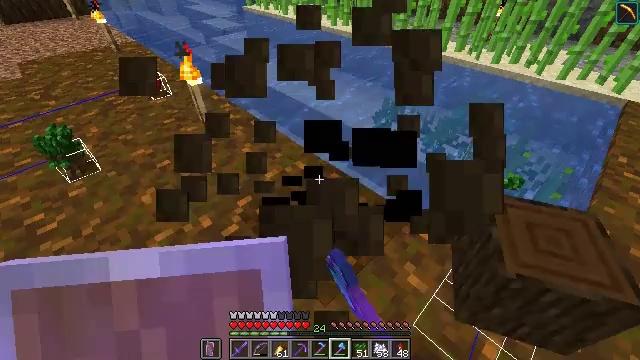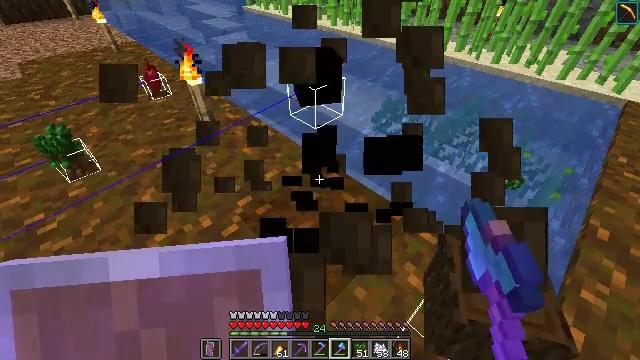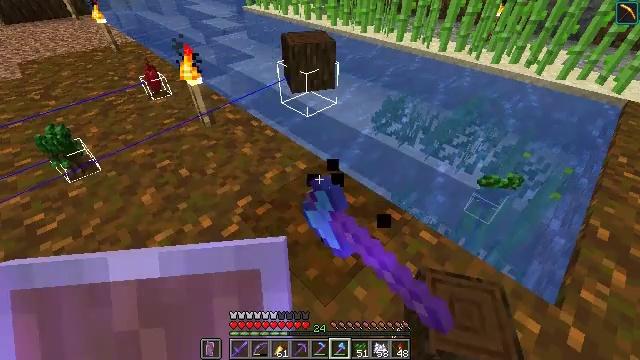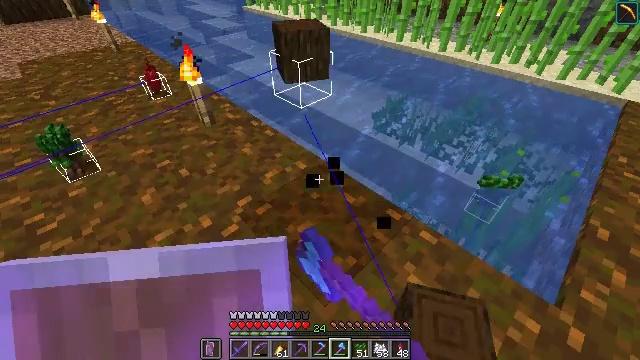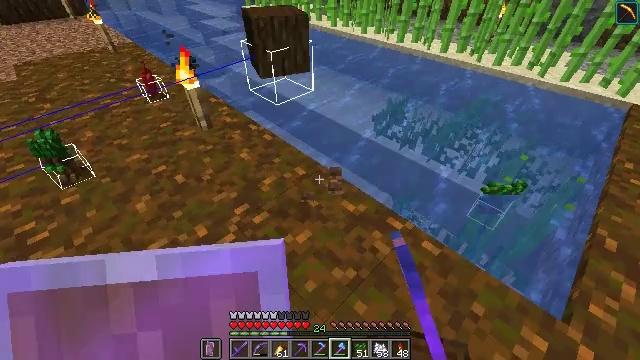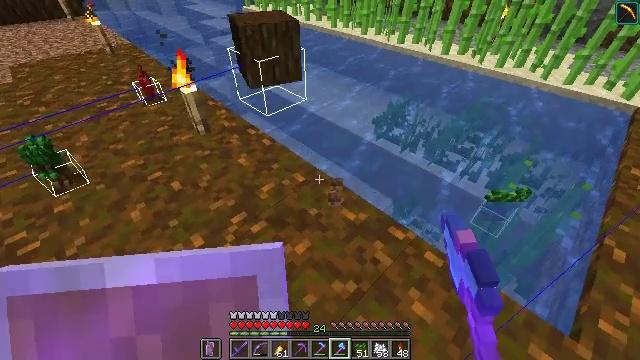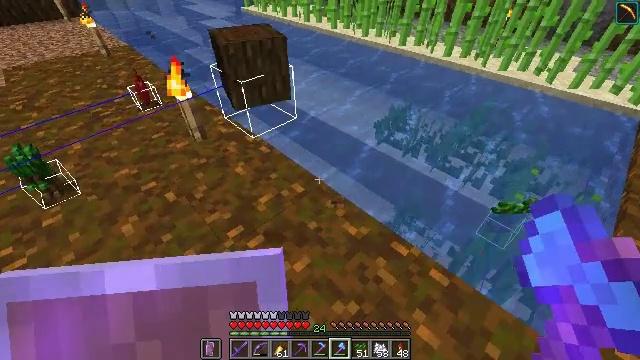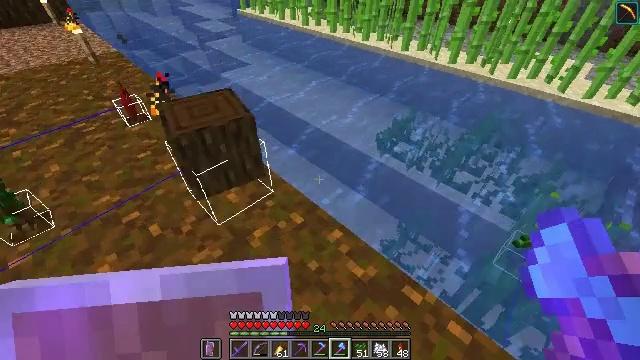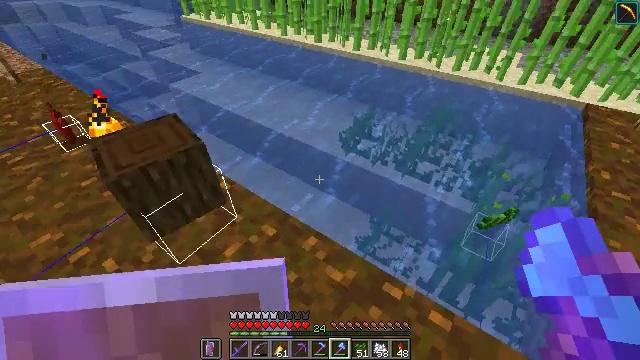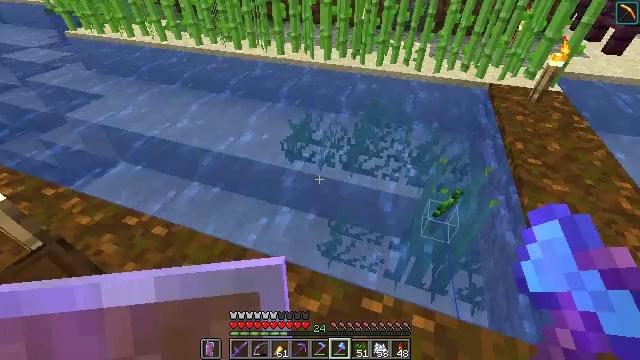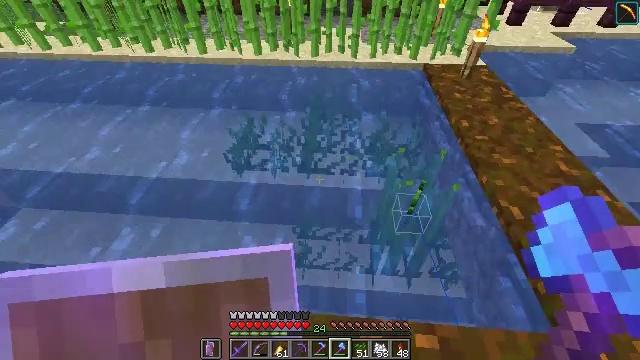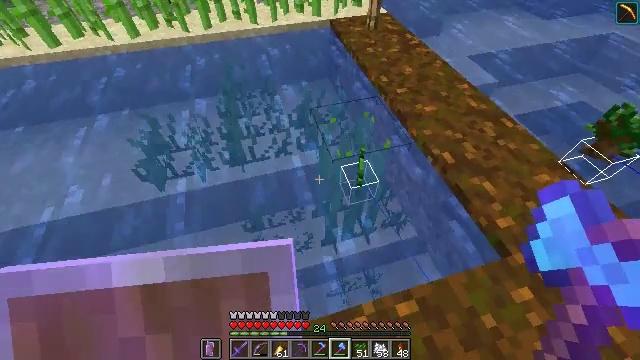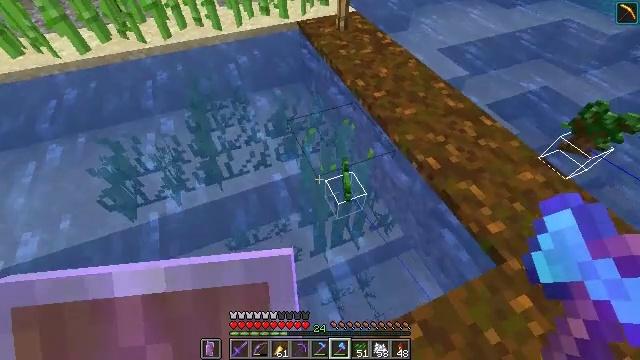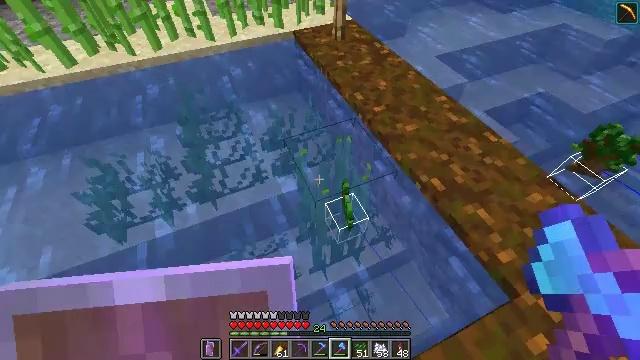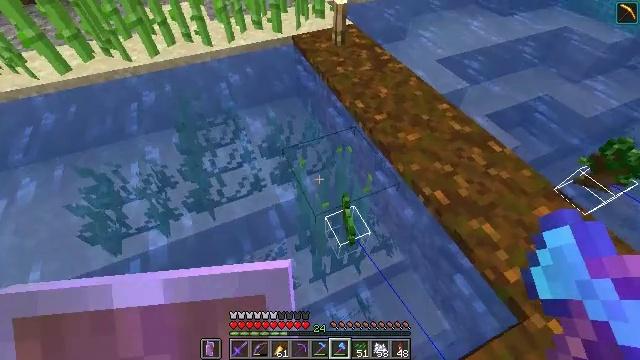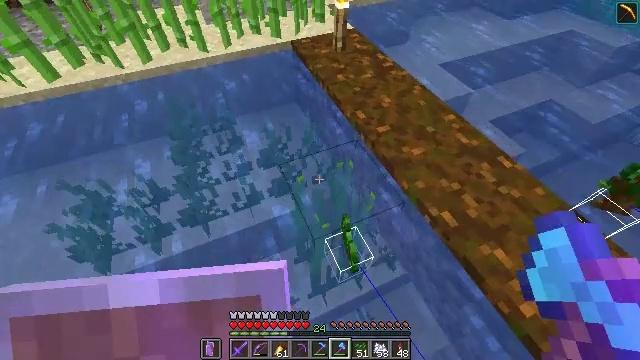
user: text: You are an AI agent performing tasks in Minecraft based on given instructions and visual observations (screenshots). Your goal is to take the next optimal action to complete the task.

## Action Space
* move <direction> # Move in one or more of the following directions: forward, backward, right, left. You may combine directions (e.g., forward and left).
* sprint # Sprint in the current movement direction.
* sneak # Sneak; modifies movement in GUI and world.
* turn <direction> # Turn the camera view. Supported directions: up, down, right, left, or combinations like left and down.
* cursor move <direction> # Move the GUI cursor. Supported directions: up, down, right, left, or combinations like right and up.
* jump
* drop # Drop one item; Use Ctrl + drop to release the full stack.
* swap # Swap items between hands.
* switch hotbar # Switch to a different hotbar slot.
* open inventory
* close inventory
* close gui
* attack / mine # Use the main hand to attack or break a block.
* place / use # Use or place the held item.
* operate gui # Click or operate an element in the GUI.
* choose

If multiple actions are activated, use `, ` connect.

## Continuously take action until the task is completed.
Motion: motion action
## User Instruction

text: Harvest dark oak leaves for decorative purposes.
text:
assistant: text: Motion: attack / mine
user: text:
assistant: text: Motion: no_op
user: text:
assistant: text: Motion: no_op
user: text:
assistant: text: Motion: move forward
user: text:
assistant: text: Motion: move forward
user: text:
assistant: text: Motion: move forward
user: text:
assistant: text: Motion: move forward
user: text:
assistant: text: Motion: move forward, turn right
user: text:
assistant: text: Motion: move forward, turn right
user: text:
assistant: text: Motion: move forward, turn right and down
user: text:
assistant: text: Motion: move forward, turn right and down
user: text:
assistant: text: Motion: move forward, turn right
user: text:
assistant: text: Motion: move forward, turn right
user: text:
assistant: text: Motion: move forward
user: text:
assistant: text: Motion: move forward
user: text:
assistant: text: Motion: move forward
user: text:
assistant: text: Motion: move forward, turn right and up
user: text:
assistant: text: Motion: move forward, turn right and up
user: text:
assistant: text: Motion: move forward, turn right and up
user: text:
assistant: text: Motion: move forward, turn right
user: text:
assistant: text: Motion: move forward, turn right
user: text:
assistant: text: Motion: move forward, turn right and up
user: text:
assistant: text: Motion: move forward, turn up
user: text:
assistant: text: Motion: move forward, sprint
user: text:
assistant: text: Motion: move forward, sprint
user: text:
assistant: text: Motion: move forward, sprint
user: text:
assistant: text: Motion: move forward, sprint, jump
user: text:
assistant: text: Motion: move forward, sprint, jump
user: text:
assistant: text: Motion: move forward, sprint, jump
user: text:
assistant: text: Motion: move forward, sprint, jump